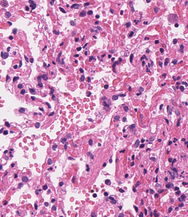
Tumor epithelial tissue: no
Tumor-associated stroma tissue: no
Normal tissue: yes